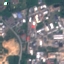
Land use / land cover class: Industrial